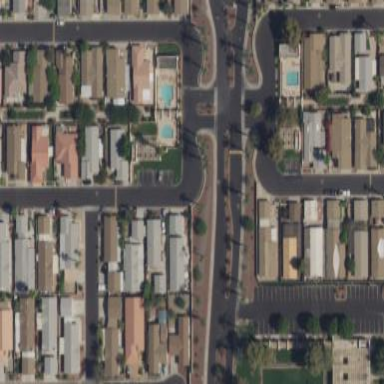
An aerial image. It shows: Single-family gated residential area.